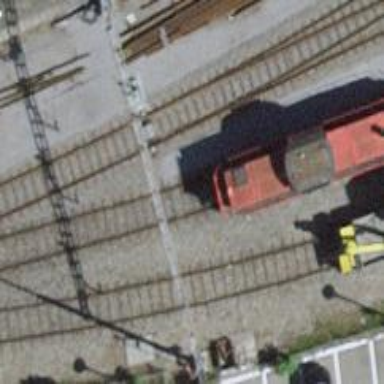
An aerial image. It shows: Railway switch.